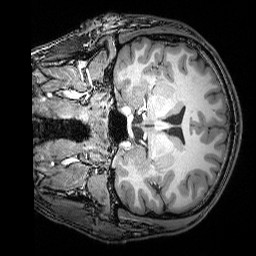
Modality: T1w
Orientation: coronal
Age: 23
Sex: male
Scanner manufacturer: siemens
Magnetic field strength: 3 T
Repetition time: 2.53 s
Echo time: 0.00388 s